Field crop: maize
Growth stage: 2
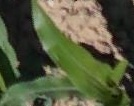
Species: maize